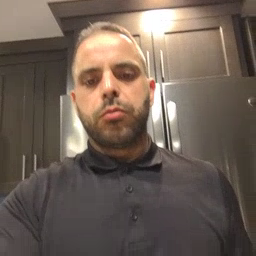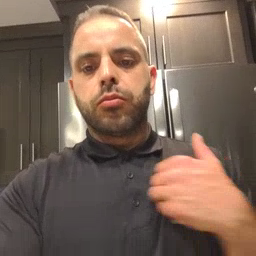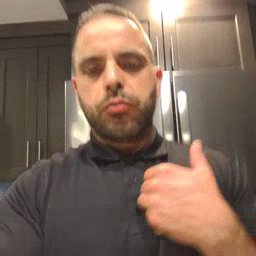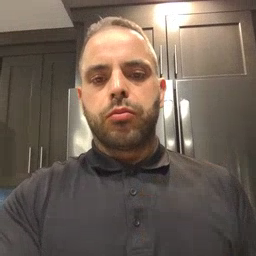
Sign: animal